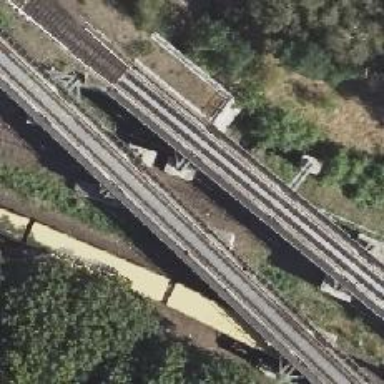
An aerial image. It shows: Railway track.